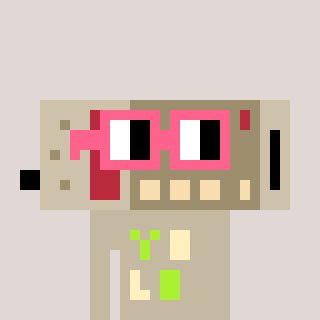
a pixel art character with square pink glasses, a cordless phone-shaped head and a bege-colored body on a warm background